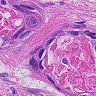
Metastatic tissue present: yes